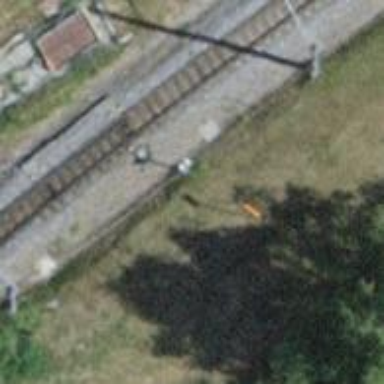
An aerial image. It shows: Pole supporting roof covering pipeline marker.